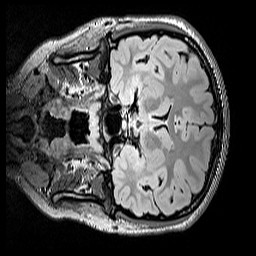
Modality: FLAIR
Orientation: coronal
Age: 13
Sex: female
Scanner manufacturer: siemens
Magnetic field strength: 3 T
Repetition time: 5 s
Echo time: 0.388 s